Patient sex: F
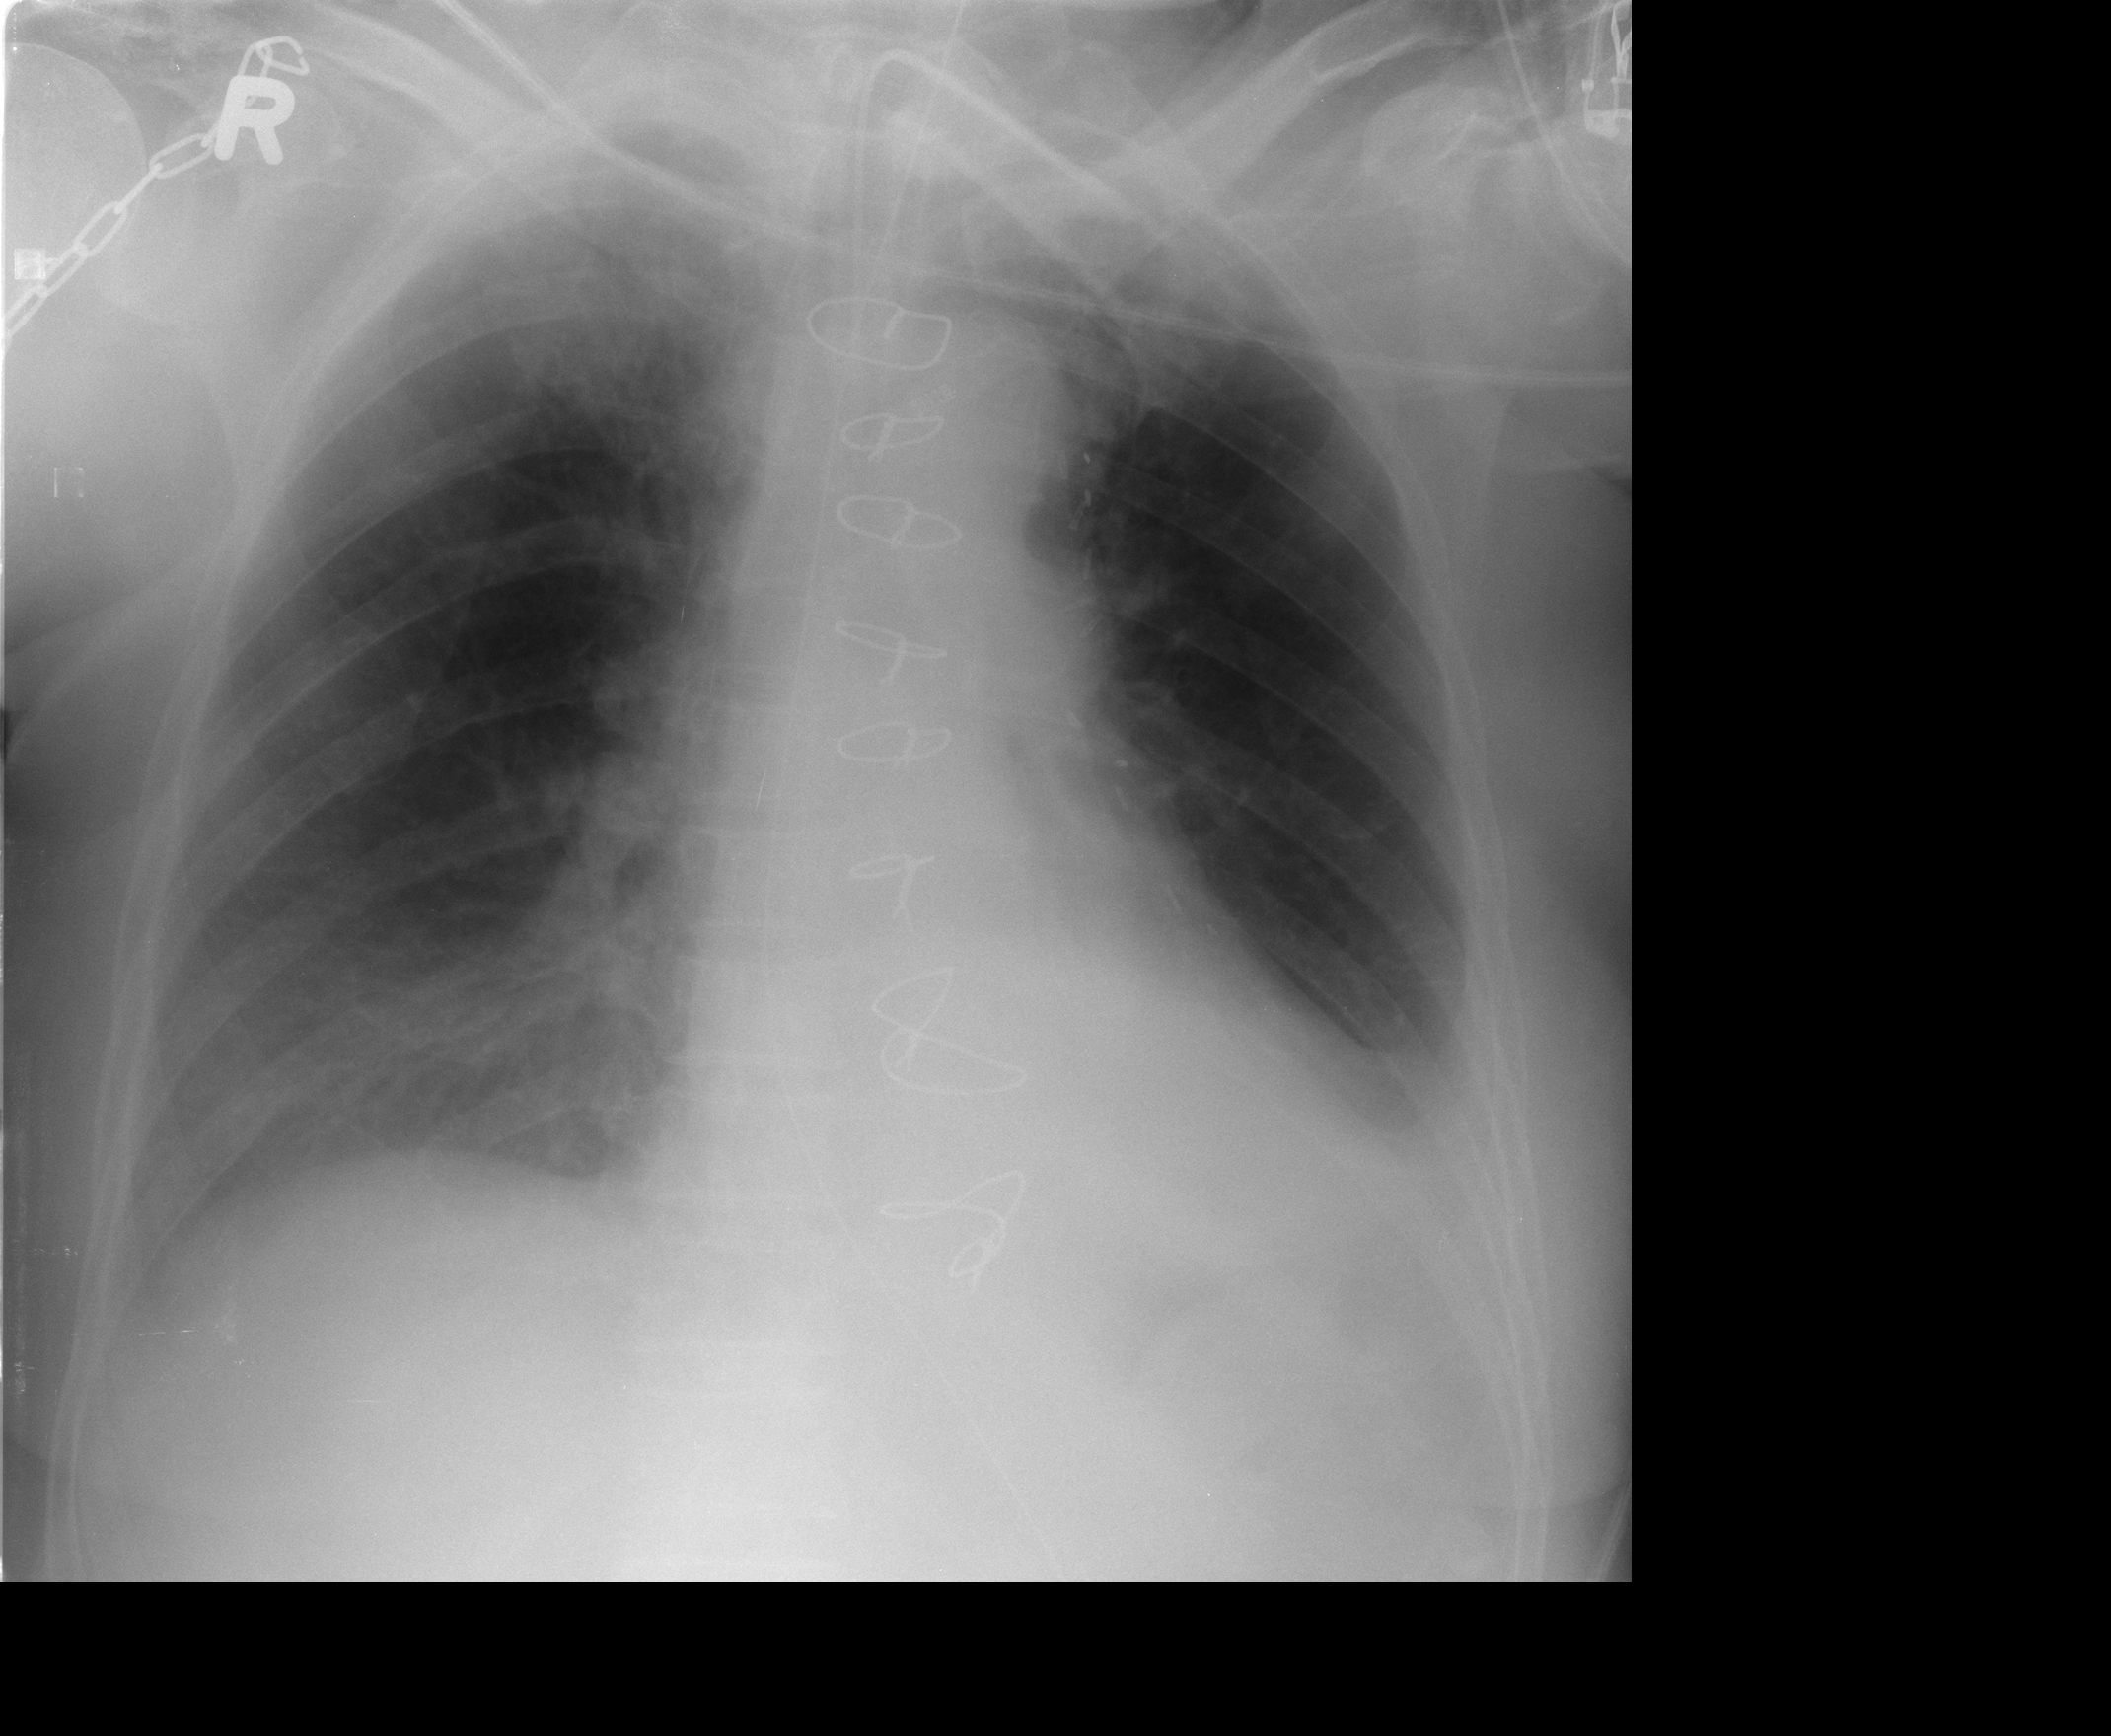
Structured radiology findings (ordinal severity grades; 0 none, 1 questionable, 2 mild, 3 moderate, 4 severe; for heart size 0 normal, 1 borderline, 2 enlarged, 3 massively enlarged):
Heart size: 0
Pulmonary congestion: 0
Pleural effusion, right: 2
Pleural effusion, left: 2
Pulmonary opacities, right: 0
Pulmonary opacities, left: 0
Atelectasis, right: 2
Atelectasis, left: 2